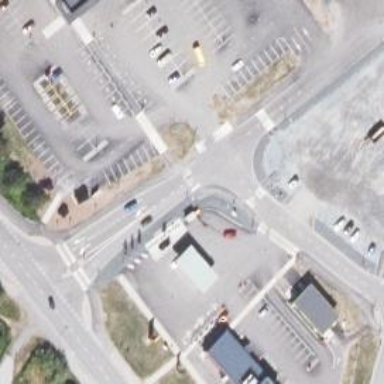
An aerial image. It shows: Uncontrolled zebra crossing.